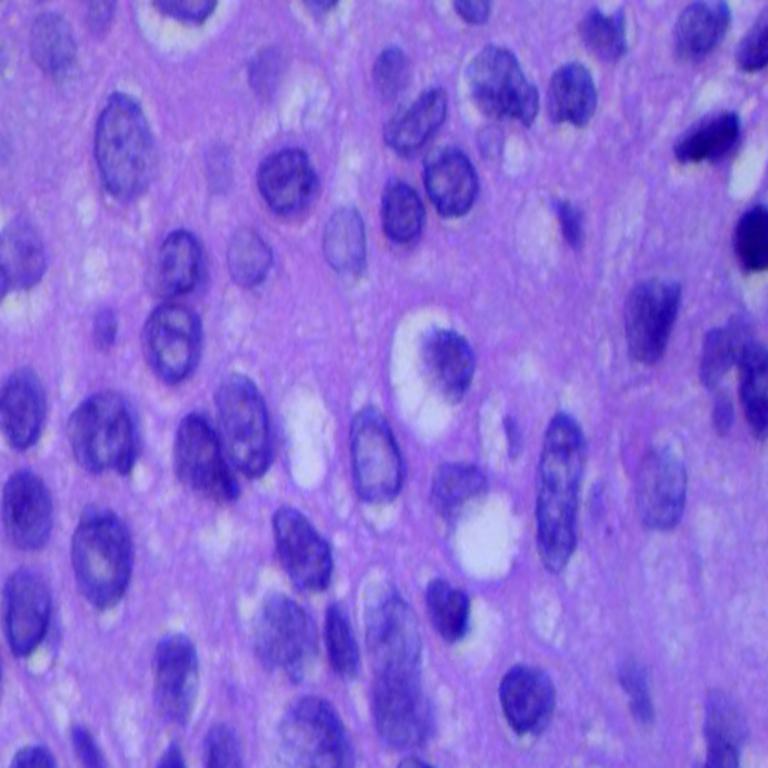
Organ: lung
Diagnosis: squamous carcinomas